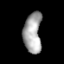
Tissue: lung
Cell type: Myeloid cells
Senescence score: 0.1182
Nuclear area (px): 707
Mean DAPI intensity: 164.919